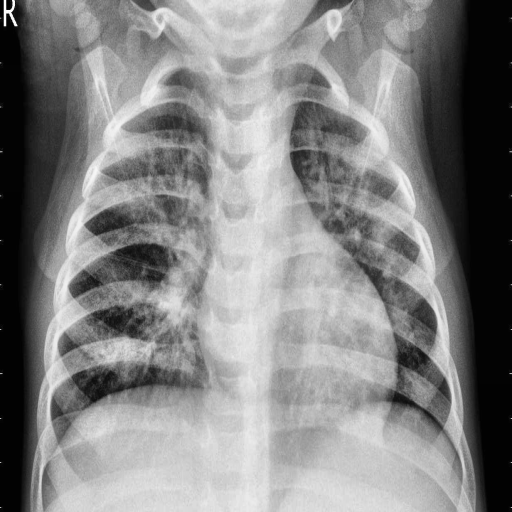
Finding: PNEUMONIA